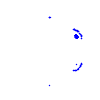
Particle: pion